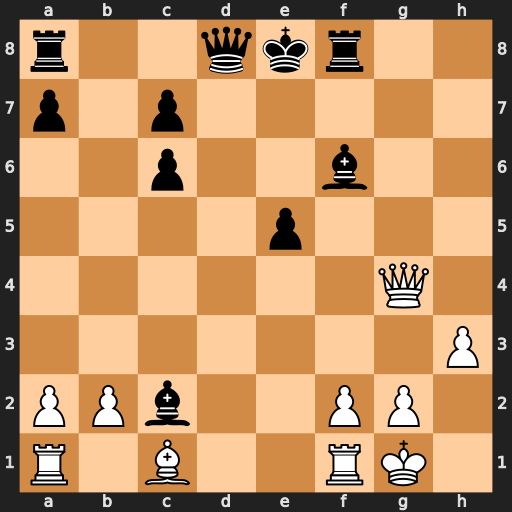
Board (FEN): r2qkr2/p1p5/2p2b2/4p3/6Q1/7P/PPb2PP1/R1B2RK1
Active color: w
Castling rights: q
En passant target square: -
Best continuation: Qe6+ Be7 Qxc6+